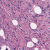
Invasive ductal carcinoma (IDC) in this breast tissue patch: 1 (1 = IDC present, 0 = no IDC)